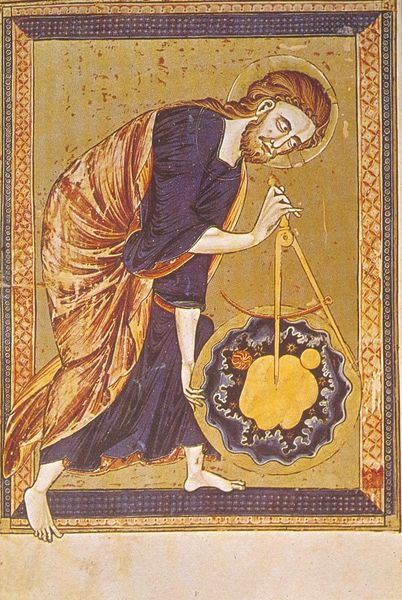
Titel: Wiener Bible Moralisée
Institution: Wien, Österreichische Nationalbibliothek
Schlagwörter: blau, gott, himmel, umhang, wolken, gelb, grün, braun, bart, bibel, rahmen, vollbart, bild, erde, sonne, gewand, gold, haare, rund, rahmung, lila, barfuss, mond, messing, gewölbe, scheibe, gestirne, sterne, illustration, heiligenschein, nimbus, christus, jesus, gebückt, heiliger, gloriole, tunika, welt, genesis, weltall, vermessung, zirkel, all, firmament, buchmalerei, weltenrichter, erschaffung, illumination, schöpfer, erdkreis, fraktal